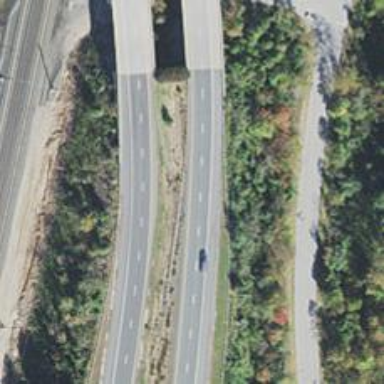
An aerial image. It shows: Asphalt motorway.